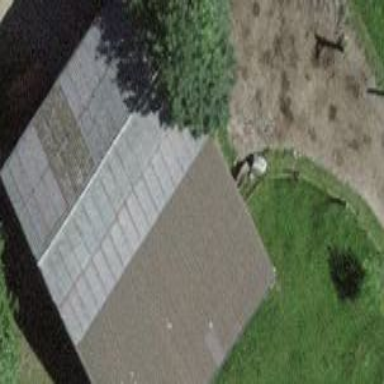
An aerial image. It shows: Shed.